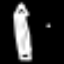
Label: pencil